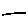
Label: line